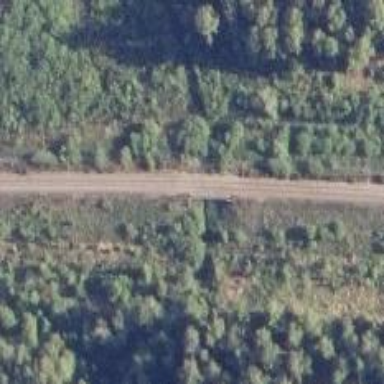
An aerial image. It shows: Bridge with railway tracks. The electrified line has continuous contact line.